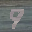
Label: 9